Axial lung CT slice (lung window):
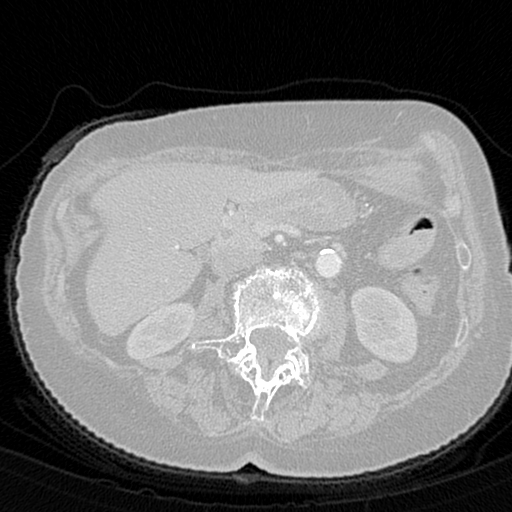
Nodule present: no